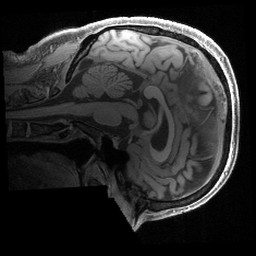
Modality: T1w
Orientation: sagittal
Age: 43
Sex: male
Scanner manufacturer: siemens
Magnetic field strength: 3 T
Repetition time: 2.4 s
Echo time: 0.00241 s